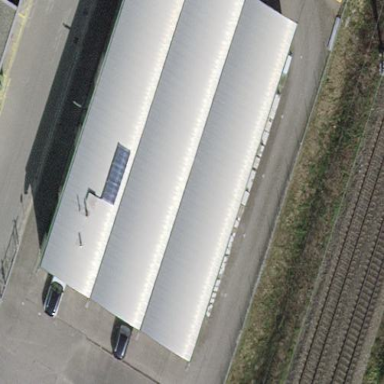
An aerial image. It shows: Warehouse.